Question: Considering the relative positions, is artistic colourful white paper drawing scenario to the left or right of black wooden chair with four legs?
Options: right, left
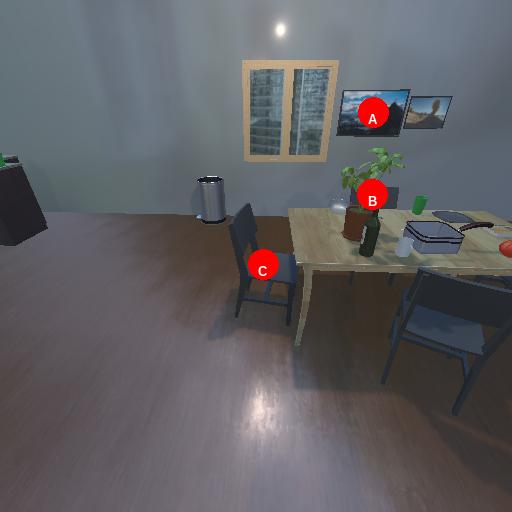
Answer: right